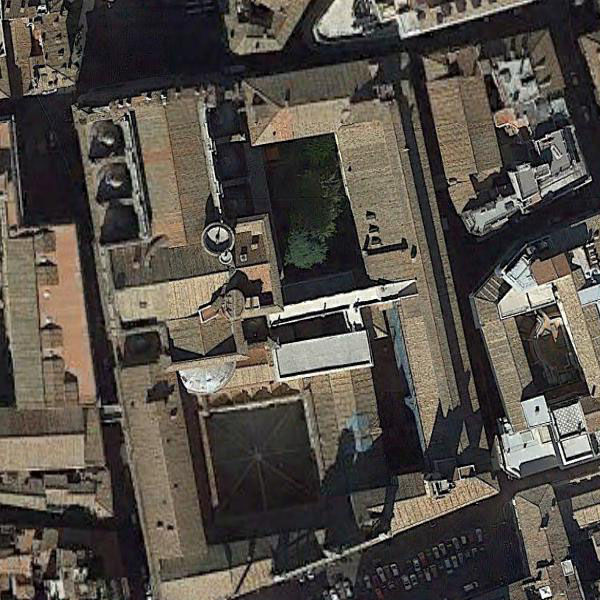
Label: Church